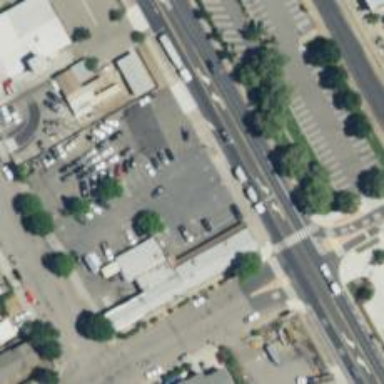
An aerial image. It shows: Convenience shop.